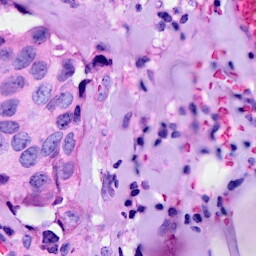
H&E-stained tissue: Breast